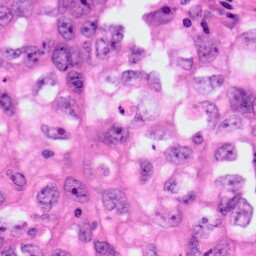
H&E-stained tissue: Lung